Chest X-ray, PA view. Patient: 48 years old, sex F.
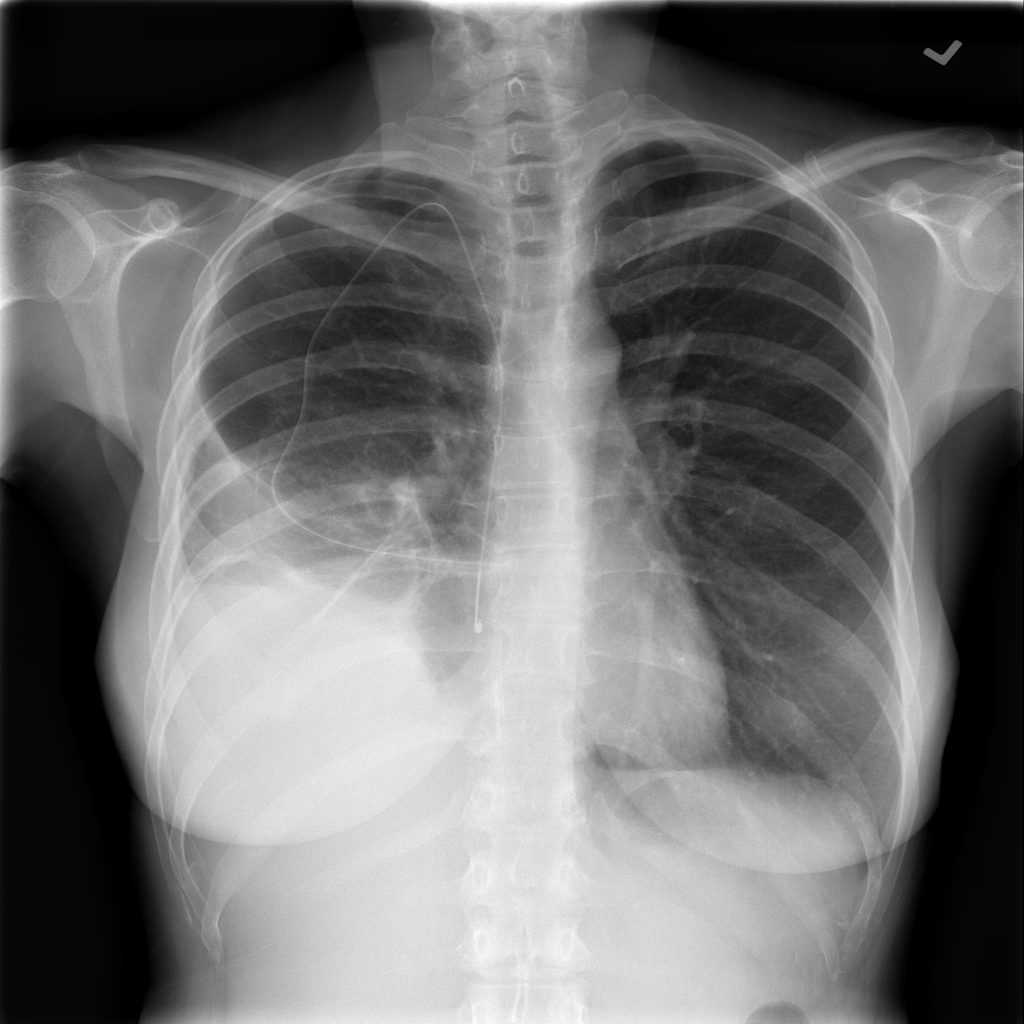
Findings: Effusion